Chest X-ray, PA view. Patient: 18 years old, sex M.
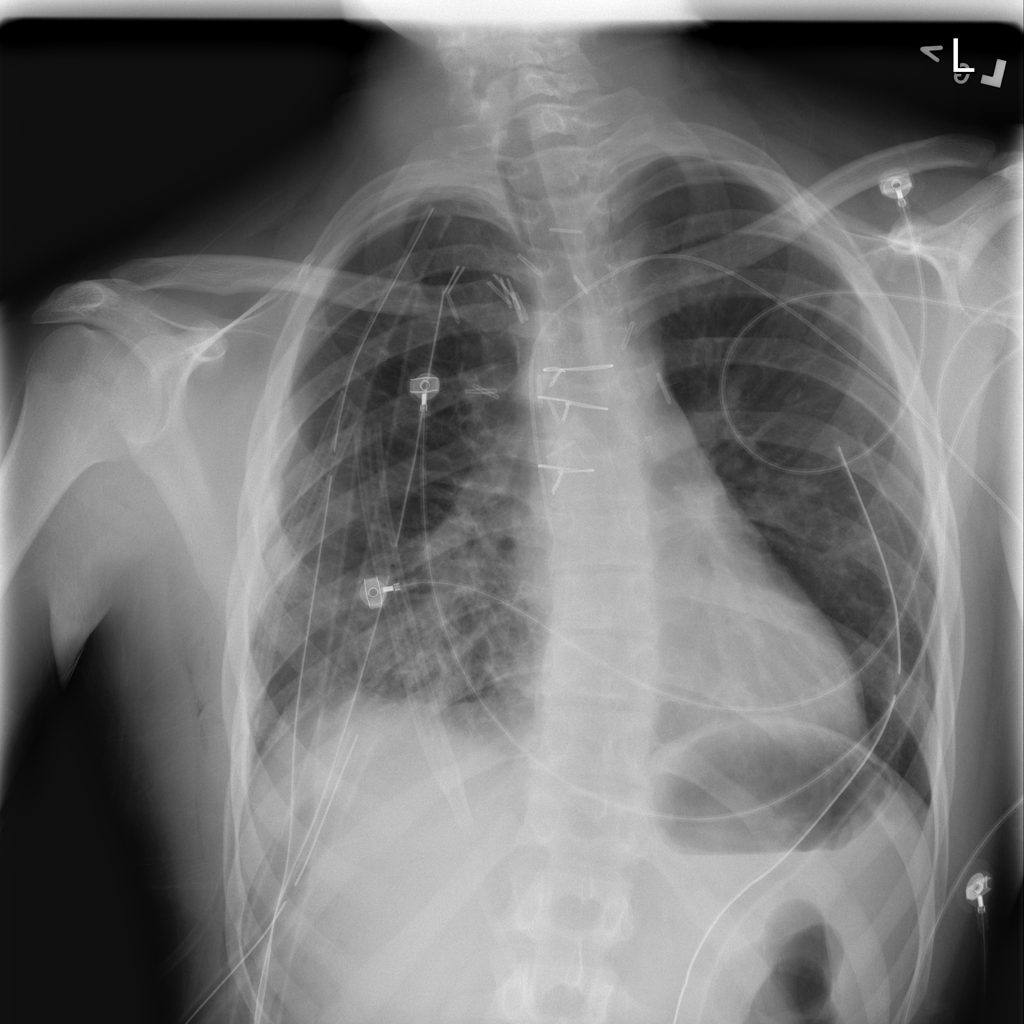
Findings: Infiltration, Pneumothorax